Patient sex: F
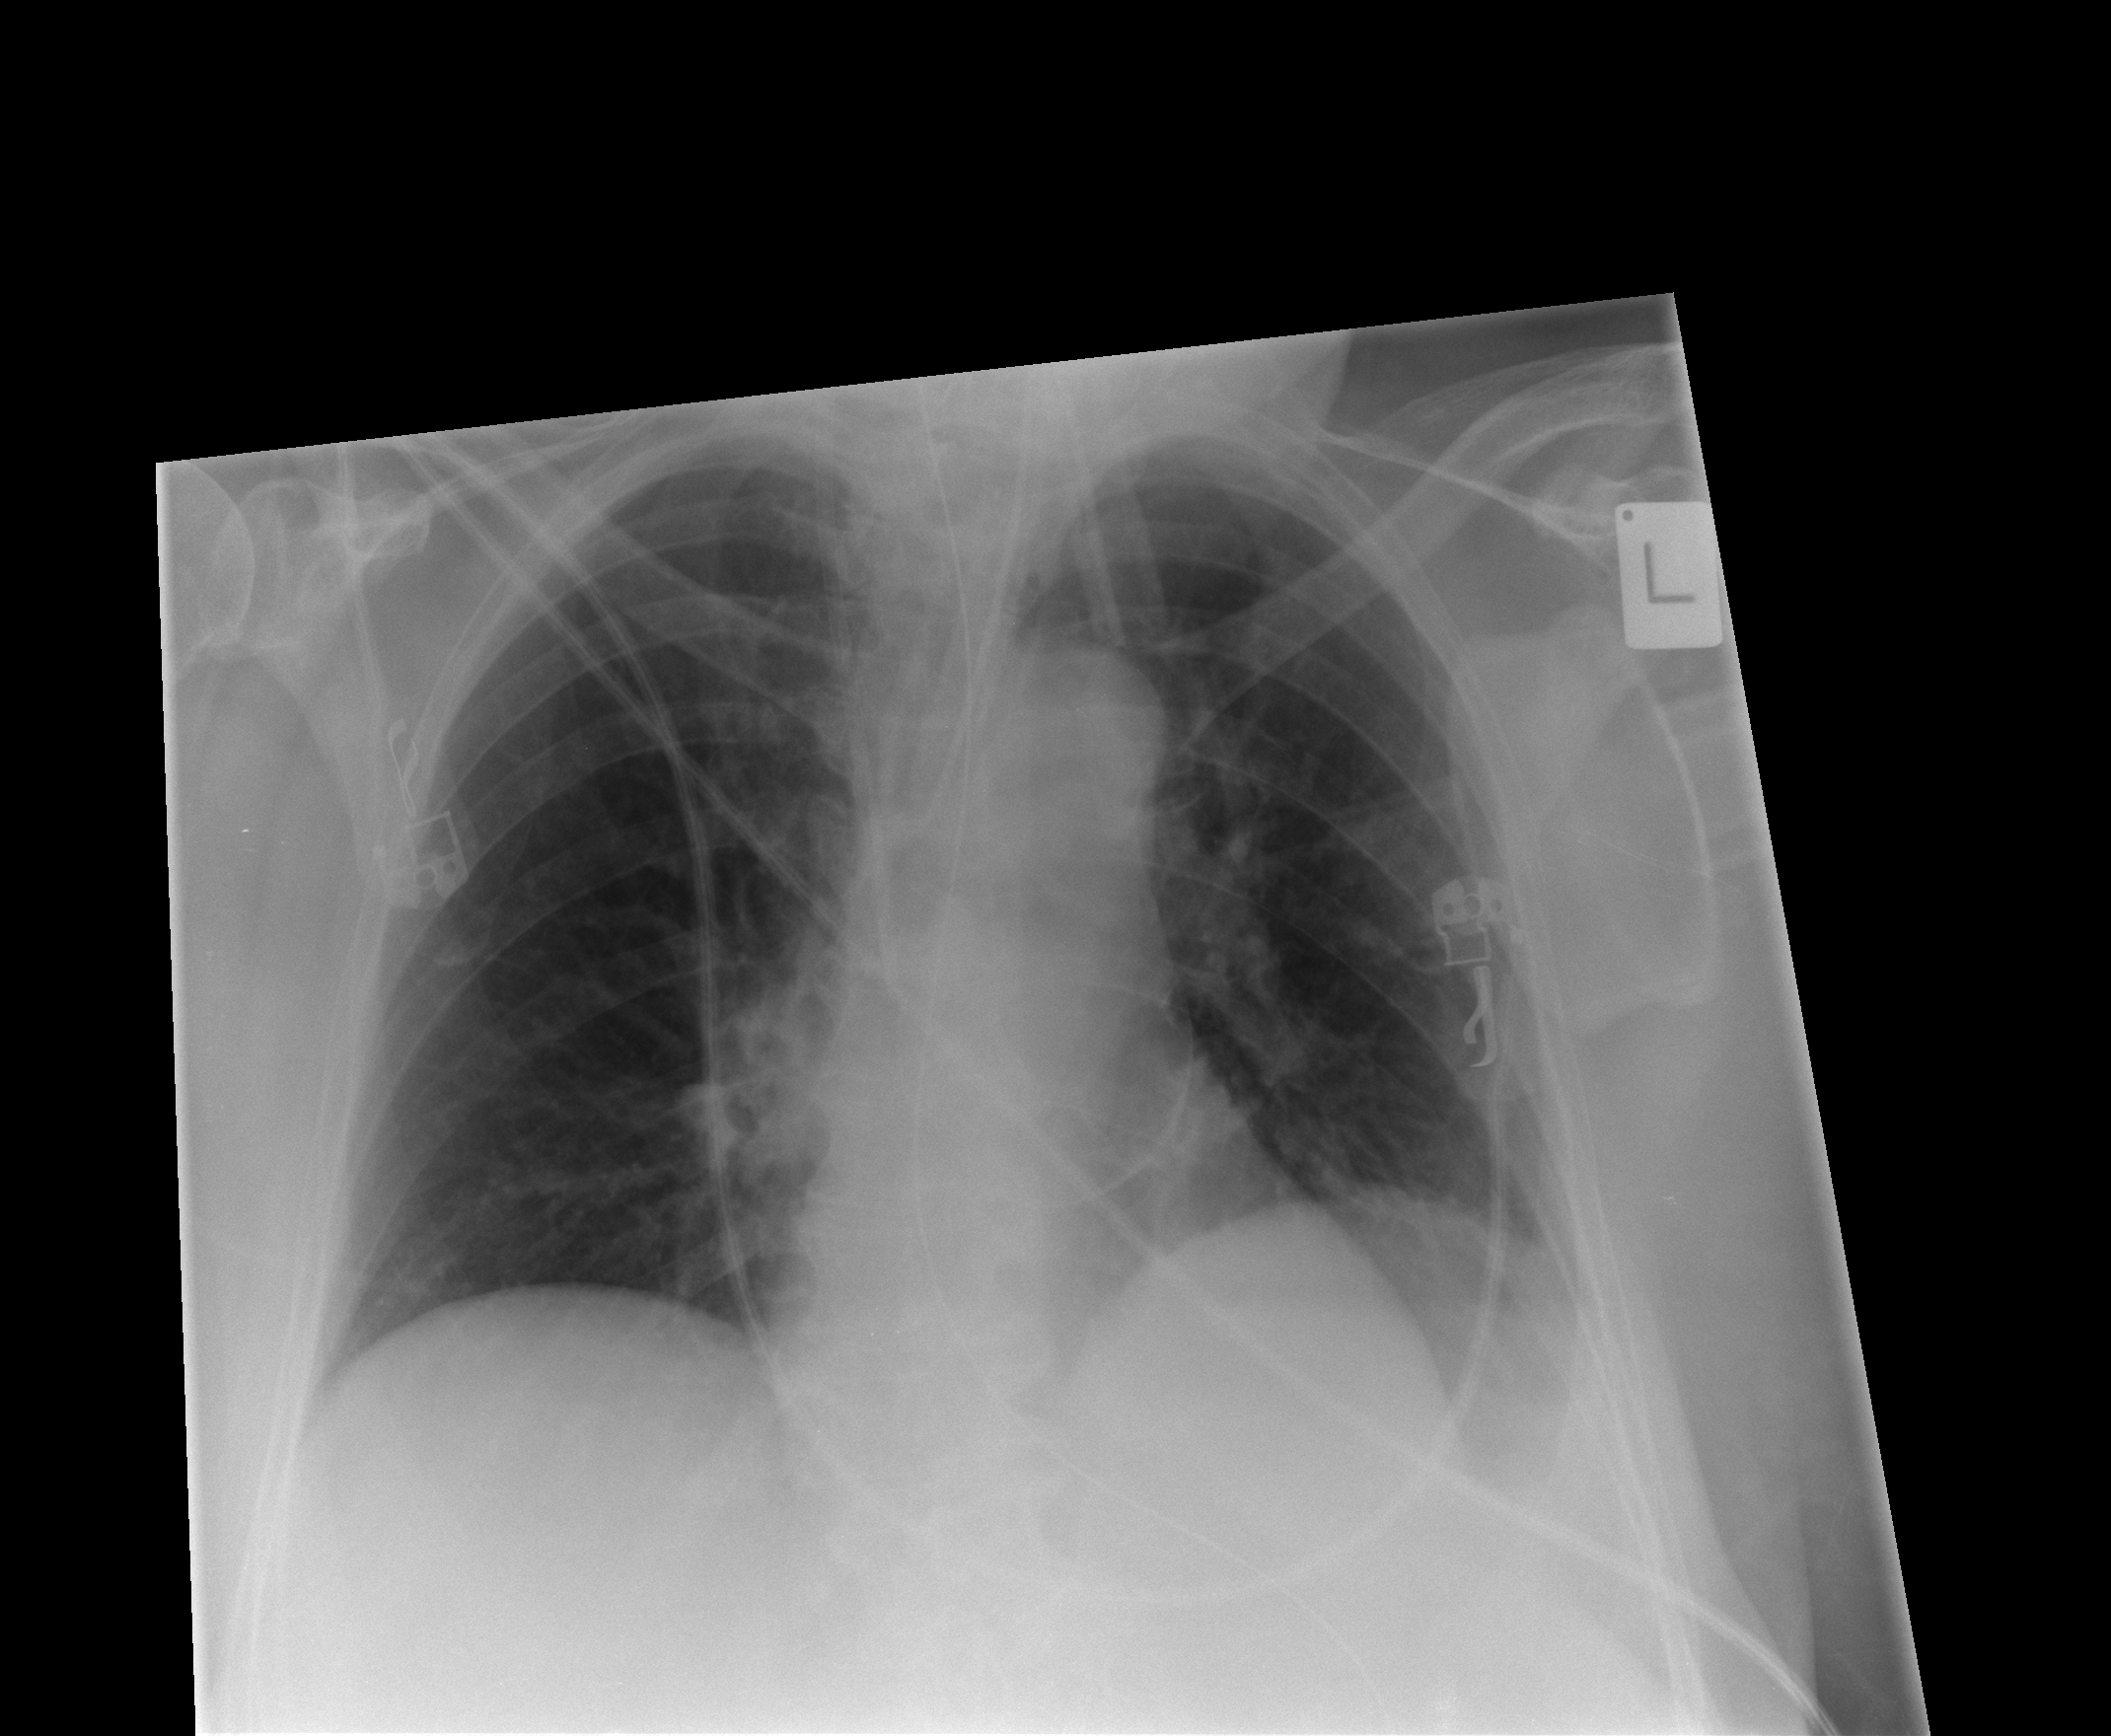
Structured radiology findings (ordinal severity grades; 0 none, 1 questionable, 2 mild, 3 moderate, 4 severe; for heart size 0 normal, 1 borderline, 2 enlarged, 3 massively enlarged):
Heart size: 0
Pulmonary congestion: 0
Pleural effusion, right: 0
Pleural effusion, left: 2
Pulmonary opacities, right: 0
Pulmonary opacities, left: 0
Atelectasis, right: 0
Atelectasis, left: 2